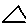
Label: triangle